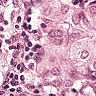
Metastatic tissue present: yes